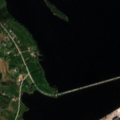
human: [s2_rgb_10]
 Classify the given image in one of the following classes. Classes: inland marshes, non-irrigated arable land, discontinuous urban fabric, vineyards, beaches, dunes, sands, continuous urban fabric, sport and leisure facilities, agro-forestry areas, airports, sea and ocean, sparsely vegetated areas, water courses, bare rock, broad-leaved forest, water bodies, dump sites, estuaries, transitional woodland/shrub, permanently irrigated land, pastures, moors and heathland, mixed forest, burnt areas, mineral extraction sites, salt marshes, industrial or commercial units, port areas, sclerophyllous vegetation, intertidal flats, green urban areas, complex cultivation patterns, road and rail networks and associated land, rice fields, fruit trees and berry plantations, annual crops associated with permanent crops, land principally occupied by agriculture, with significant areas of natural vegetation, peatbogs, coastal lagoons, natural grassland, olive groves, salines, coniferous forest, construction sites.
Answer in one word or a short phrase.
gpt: industrial or commercial units, mixed forest, water bodies